Question: I have java general path with random points. I want to crop one side of it and get straight line.

How to make it?
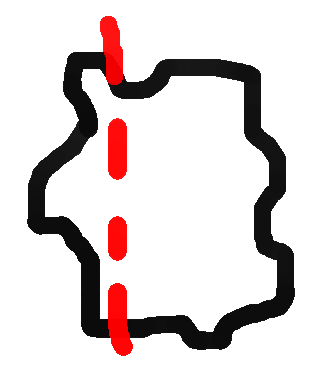
Answer: 1. Create an Area based on the 1st GeneralPath based on this constructor. I'll call it mainArea.
2. Create a Rectangle2D based on the line, covering the area to the left of it as well. I'll call it lineArea.
3. Call Area.subtract(Area) using mainArea.subtract(lineArea);
An example can be seen in <URL>.